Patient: sex M, age 60
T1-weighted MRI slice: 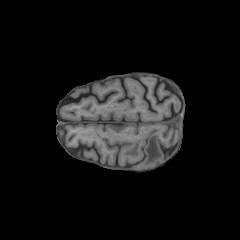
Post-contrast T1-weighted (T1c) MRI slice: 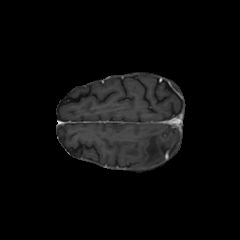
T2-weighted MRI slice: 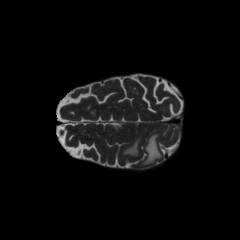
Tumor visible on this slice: yes
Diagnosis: Glioblastoma, IDH-wildtype
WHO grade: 4